Interaction volume radius: 10 \u00c5
Interaction volume height: 35 \u00c5
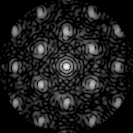
Disorder parameter: 0.3197